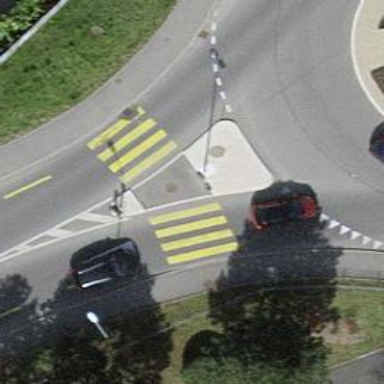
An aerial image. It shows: Uncontrolled road crossing.